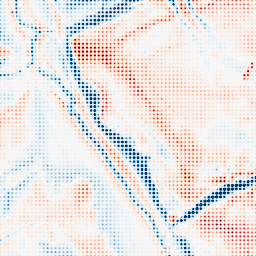
Category: multiscale
Decomposition family: dog_multiscale
Decomposition parameters: sigma_ratio: 1.6
n_scales: 6
base_sigma: 0.5
Upsampling method: sinc_hamming
Upsampling parameters: scale: 8
kernel_size: 4
Upsampling scale: 8